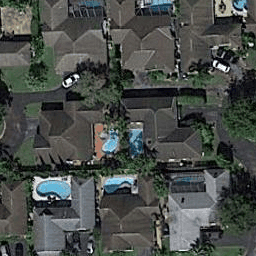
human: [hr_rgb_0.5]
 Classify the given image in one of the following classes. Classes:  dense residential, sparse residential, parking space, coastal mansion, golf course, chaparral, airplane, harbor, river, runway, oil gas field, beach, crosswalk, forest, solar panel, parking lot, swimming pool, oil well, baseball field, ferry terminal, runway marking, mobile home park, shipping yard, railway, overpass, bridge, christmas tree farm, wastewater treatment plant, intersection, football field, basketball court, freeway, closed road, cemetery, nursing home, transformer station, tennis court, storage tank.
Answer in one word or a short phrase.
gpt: dense residential